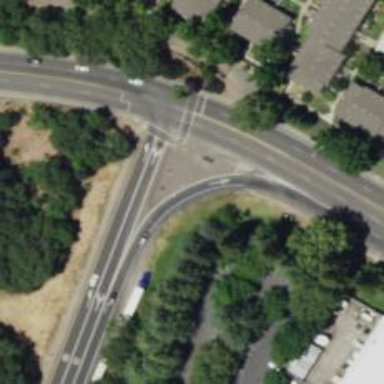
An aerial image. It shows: Marked crossing with lines on the road.